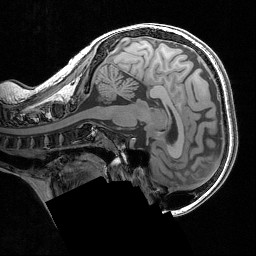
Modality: T1w
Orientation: sagittal
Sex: female
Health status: ill
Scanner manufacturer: siemens
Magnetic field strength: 3 T
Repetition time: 1.57 s
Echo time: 0.00342 s